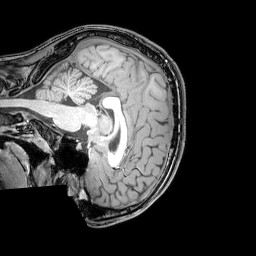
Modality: T1w
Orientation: sagittal
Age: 21
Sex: male
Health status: healthy
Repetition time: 0.081 s
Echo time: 0.037 s